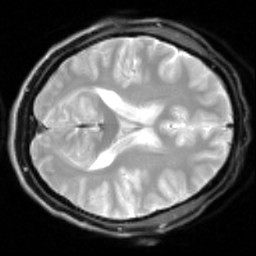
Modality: inplaneT2
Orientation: axial
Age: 24
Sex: male